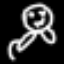
Label: frog